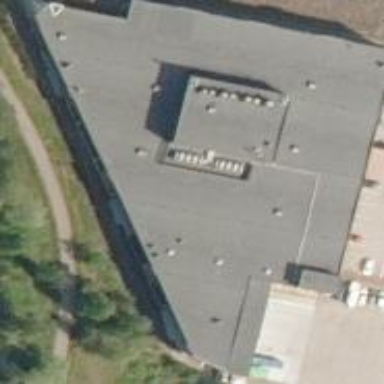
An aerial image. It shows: Retail building housing furniture shop.